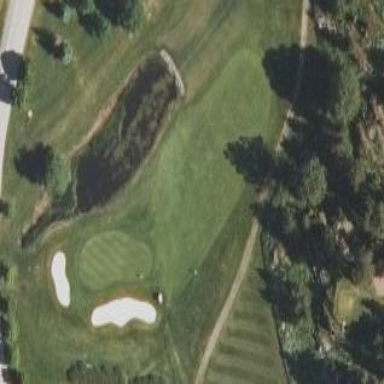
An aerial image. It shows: Water hazard in golf course. The hazard is natural water feature.